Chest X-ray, AP view. Patient: 63 years old, sex M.
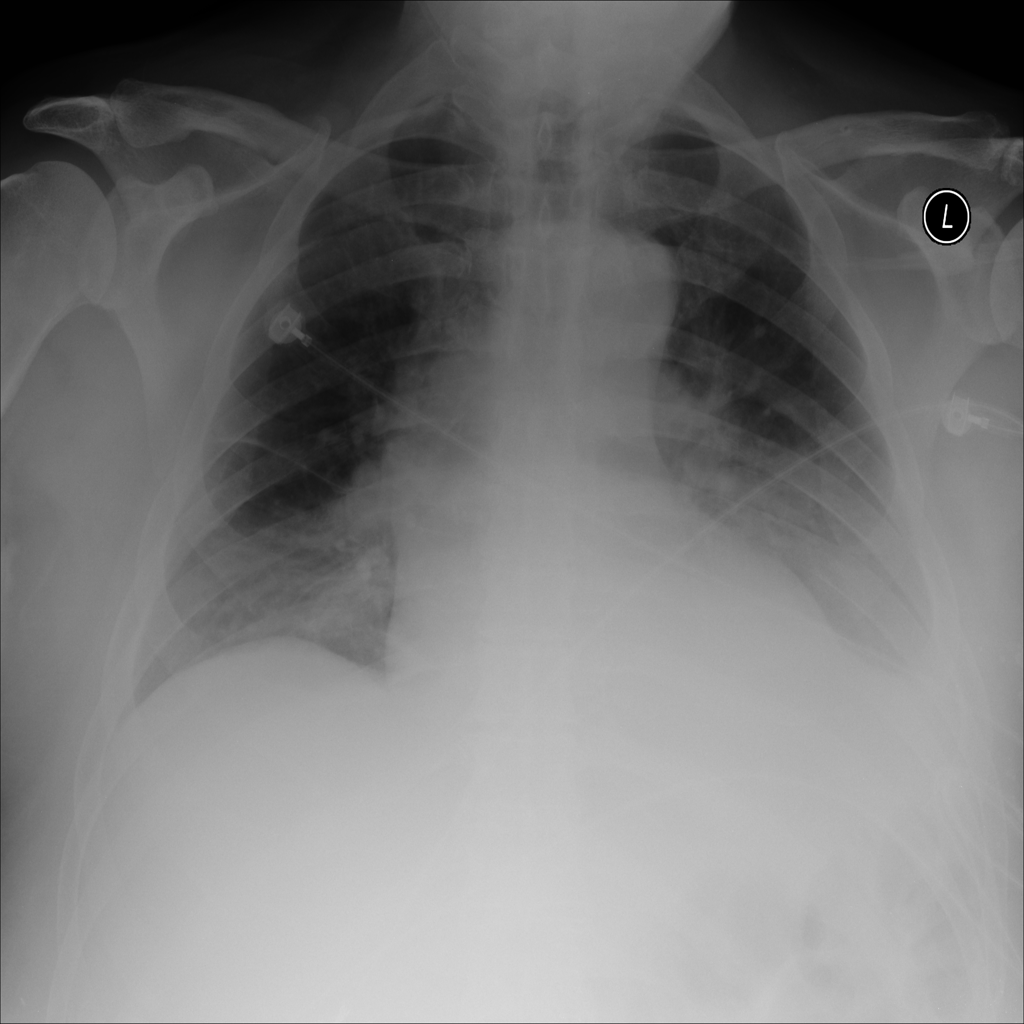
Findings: Effusion